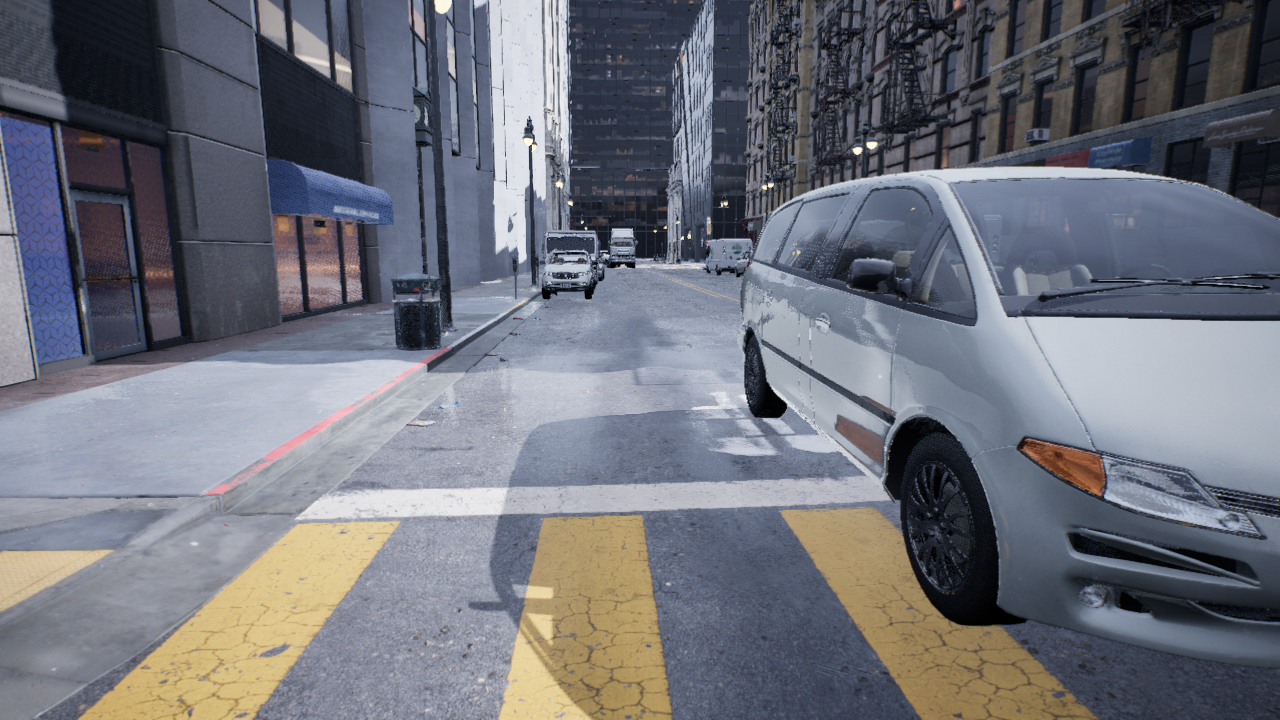
Venue: residential
Lighting: overcast
Vehicle rig: minivan